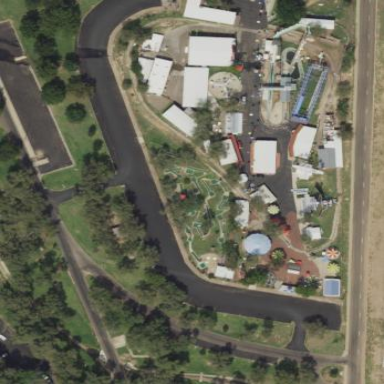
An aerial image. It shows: Miniature golf course.